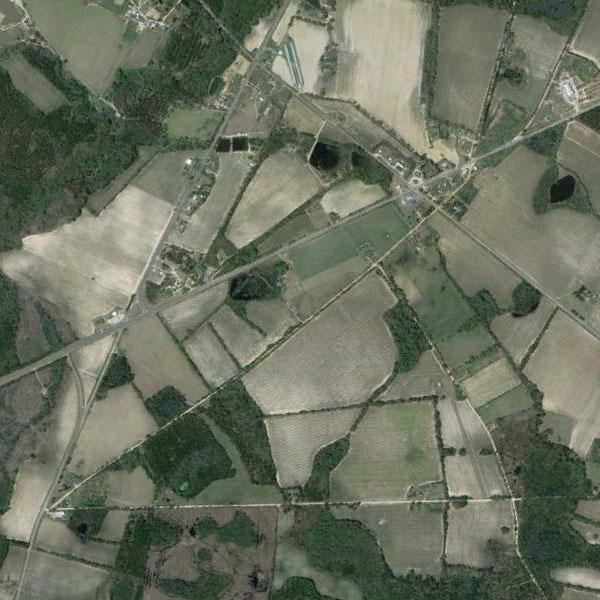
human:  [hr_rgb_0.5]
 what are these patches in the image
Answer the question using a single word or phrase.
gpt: farmland